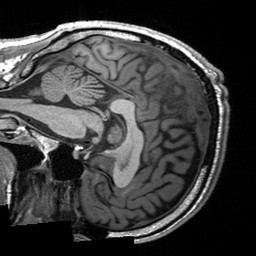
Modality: T1w
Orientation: sagittal
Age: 42
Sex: male
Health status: healthy
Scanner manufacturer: siemens
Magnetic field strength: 3 T
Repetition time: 2 s
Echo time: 0.00203 s